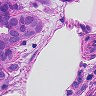
Metastatic tissue present: yes